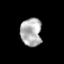
Tissue: prostate
Cell type: T cells
Senescence score: 0.3611
Nuclear area (px): 585
Mean DAPI intensity: 175.352